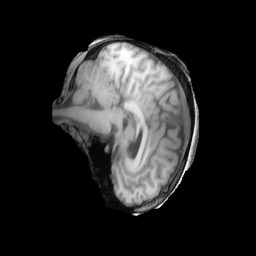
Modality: T1w
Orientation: sagittal
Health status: ill
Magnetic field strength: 3 T